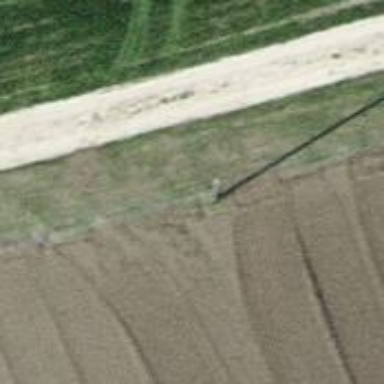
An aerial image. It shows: Power pole.